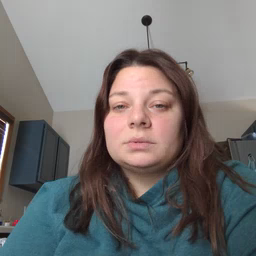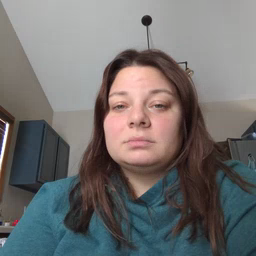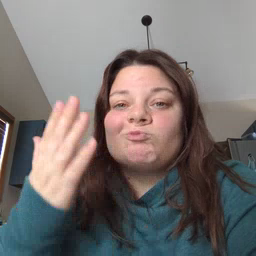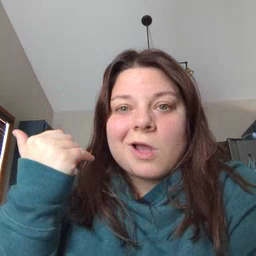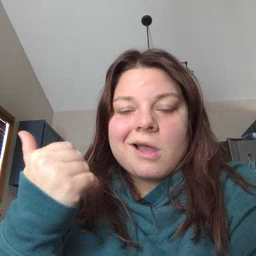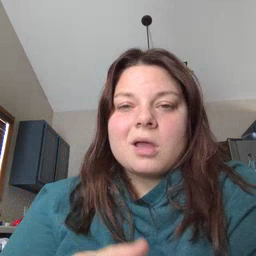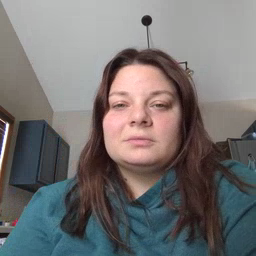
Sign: why